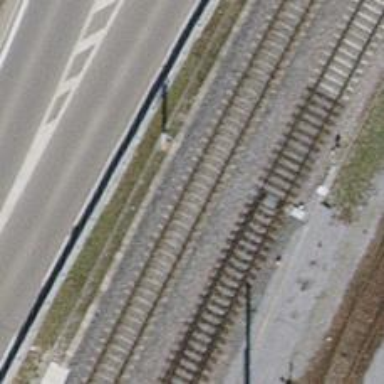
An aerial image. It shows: Single-track electrified railway with contact line.